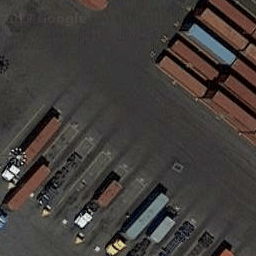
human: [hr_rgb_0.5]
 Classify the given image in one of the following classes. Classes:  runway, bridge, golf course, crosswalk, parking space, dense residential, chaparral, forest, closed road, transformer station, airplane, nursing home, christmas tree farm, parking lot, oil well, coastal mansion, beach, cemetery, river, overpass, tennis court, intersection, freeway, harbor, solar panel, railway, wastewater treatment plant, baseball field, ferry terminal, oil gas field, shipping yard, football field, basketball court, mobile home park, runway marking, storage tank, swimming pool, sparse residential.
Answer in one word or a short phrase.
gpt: shipping yard